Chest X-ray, PA view. Patient: 57 years old, sex M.
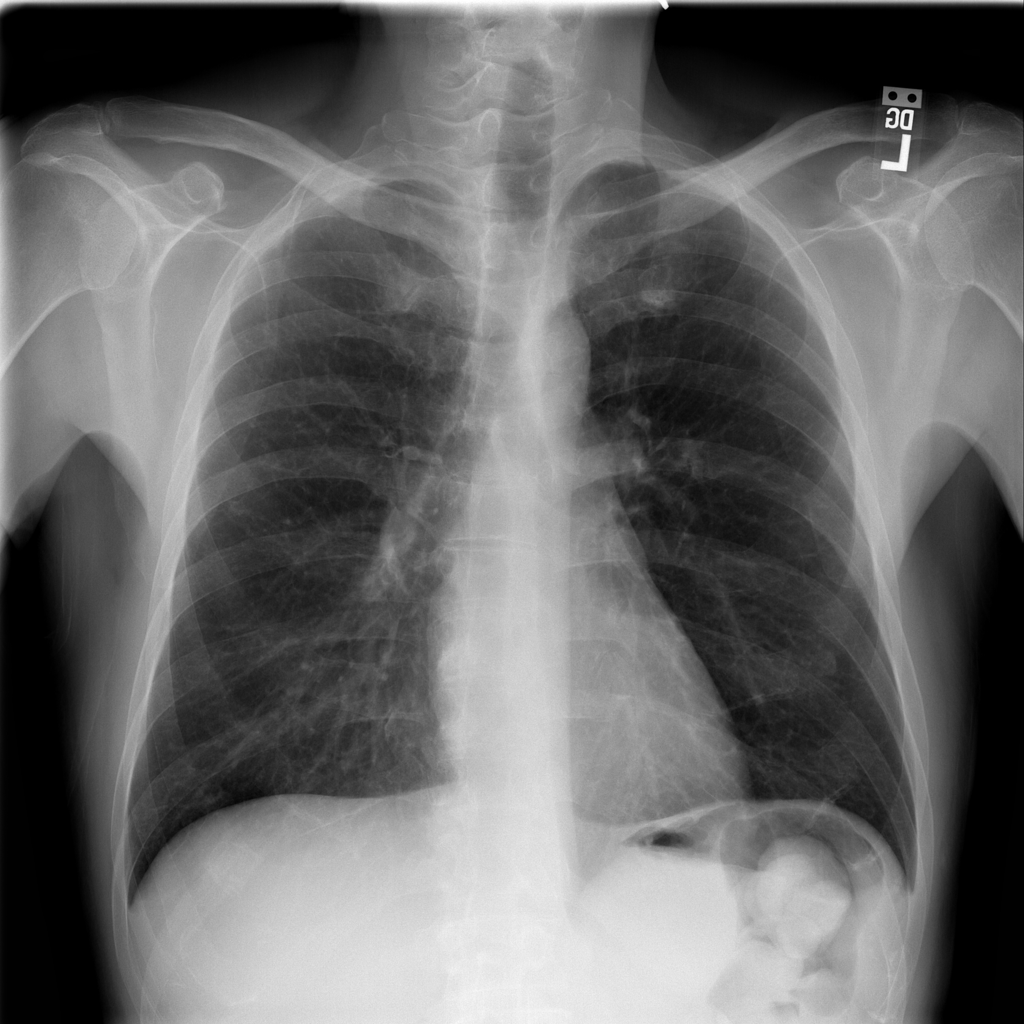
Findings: No Finding